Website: crate-barrel
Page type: payment
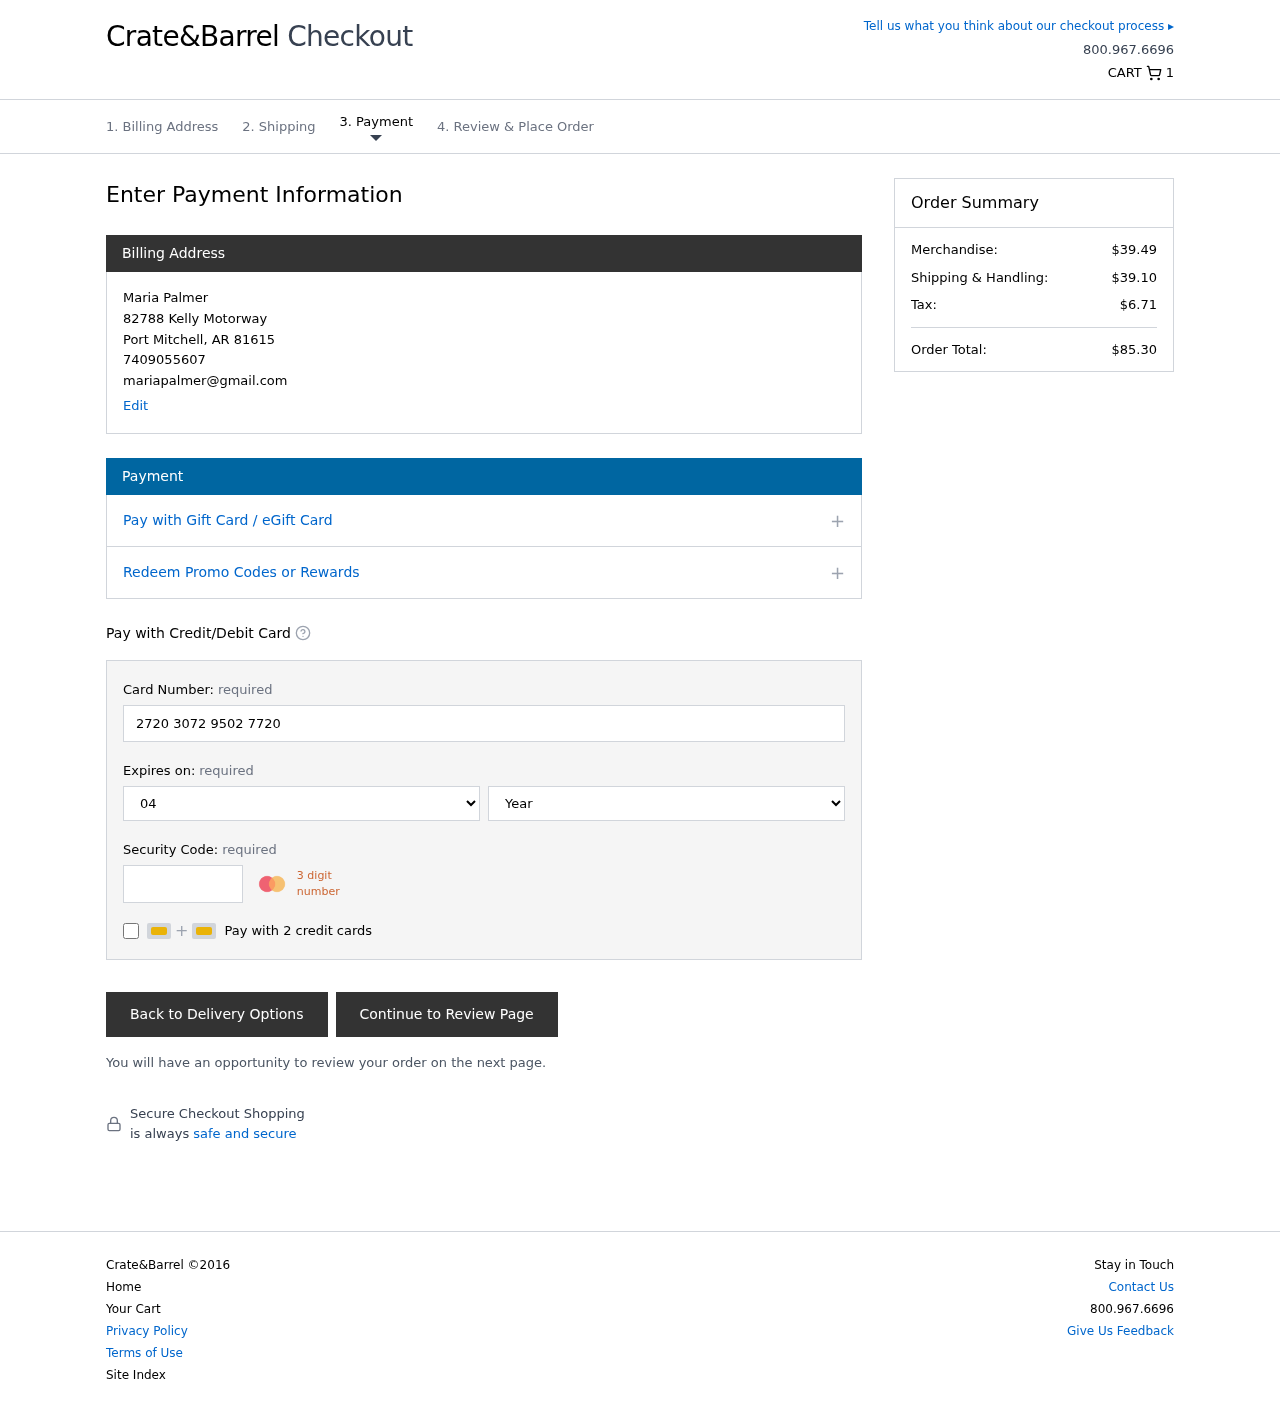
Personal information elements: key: PII_CARD_CVV
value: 578
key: PII_CARD_EXPIRY_MONTH
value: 04
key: PII_CARD_EXPIRY_YEAR
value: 28
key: PII_CARD_NUMBER
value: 2720 3072 9502 7720
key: PII_CITY
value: Port Mitchell
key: PII_EMAIL
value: mariapalmer@gmail.com
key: PII_FULLNAME
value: Maria Palmer
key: PII_PHONE
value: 7409055607
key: PII_POSTCODE
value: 81615
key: PII_STATE_ABBR
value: AR
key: PII_STREET
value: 82788 Kelly Motorway
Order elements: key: ORDER_NUM_ITEMS
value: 1
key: ORDER_SUBTOTAL
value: $39.49
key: ORDER_SHIPPING_COST
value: $39.10
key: ORDER_TAX
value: $6.71
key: ORDER_TOTAL
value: $85.30